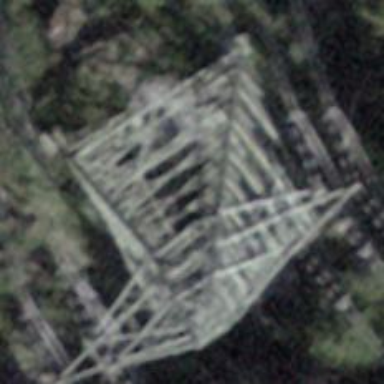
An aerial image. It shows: Towering power structure.